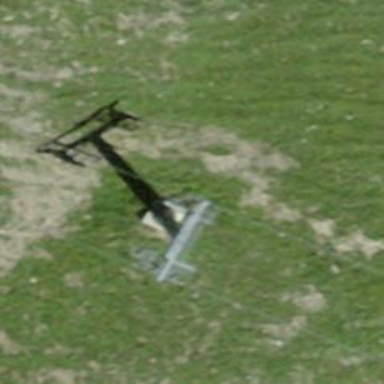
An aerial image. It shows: Pylon for aerialway.